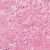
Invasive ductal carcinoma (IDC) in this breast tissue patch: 0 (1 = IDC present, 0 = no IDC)